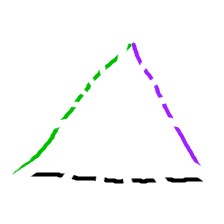
Shape: triangle